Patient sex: F
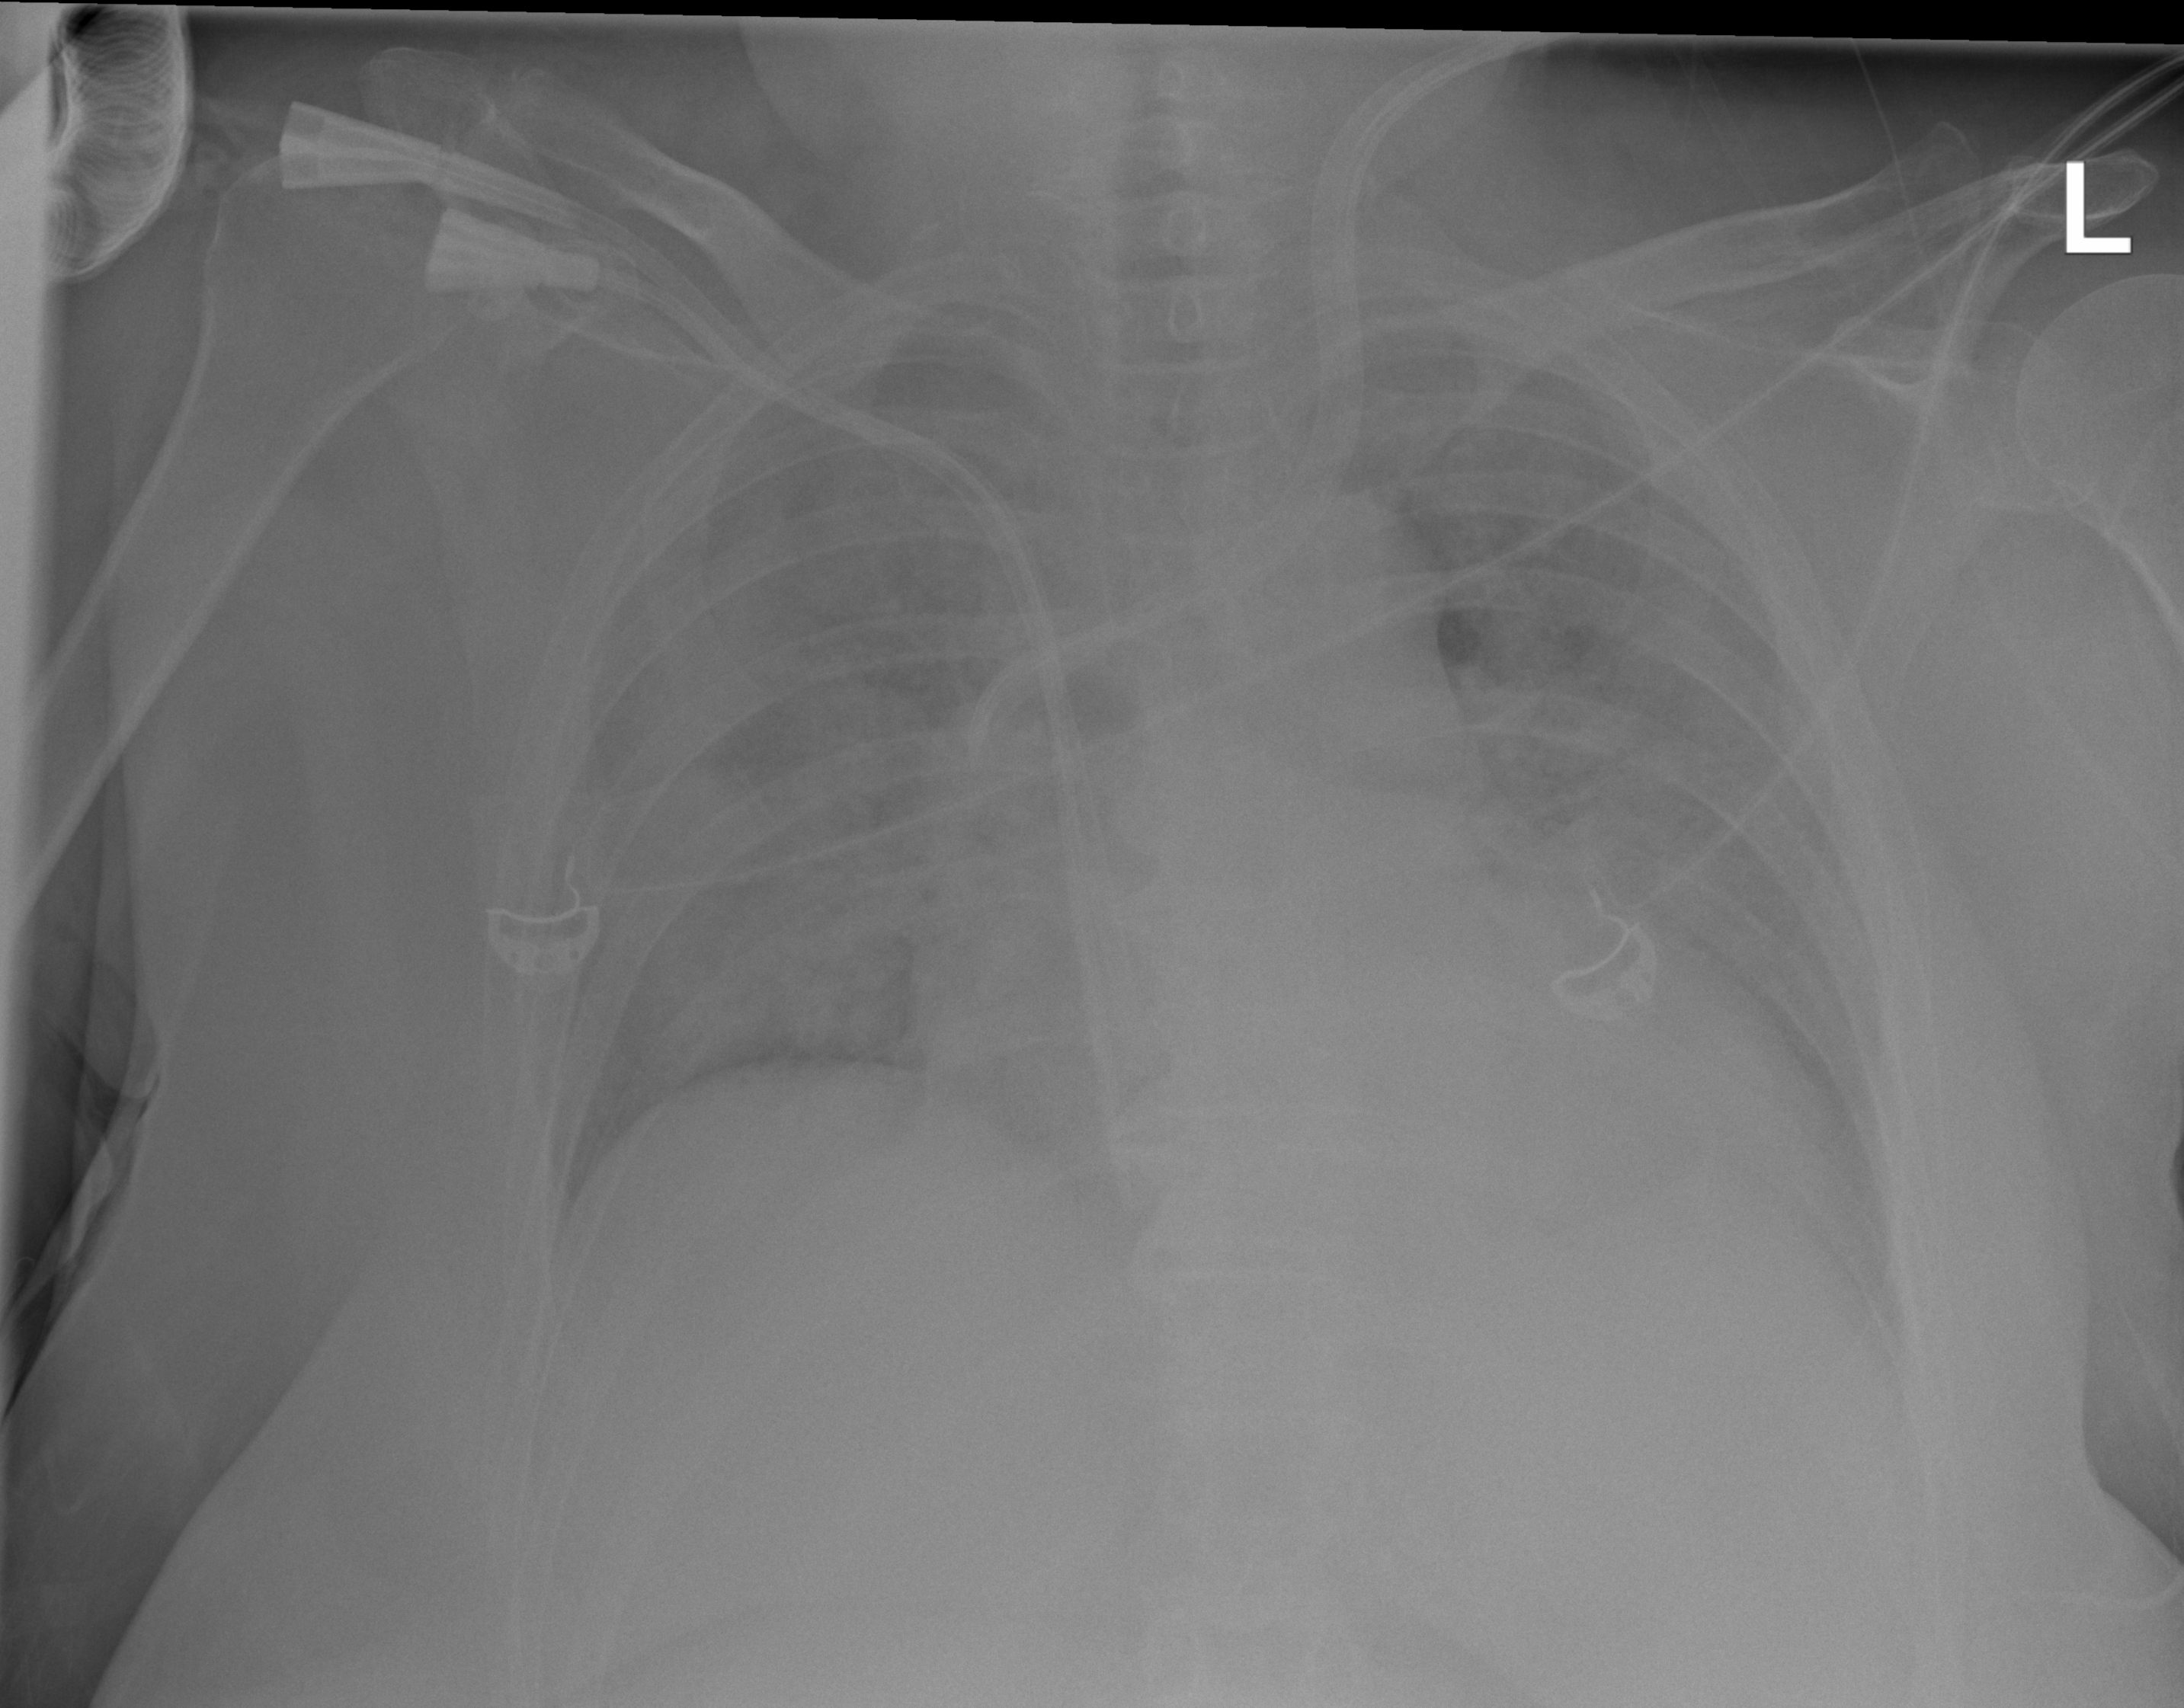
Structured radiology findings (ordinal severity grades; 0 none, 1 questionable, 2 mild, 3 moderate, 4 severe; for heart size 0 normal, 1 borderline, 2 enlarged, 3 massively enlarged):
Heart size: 2
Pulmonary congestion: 2
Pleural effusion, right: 0
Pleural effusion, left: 1
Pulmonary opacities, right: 3
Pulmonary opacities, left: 3
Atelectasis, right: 1
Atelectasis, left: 1